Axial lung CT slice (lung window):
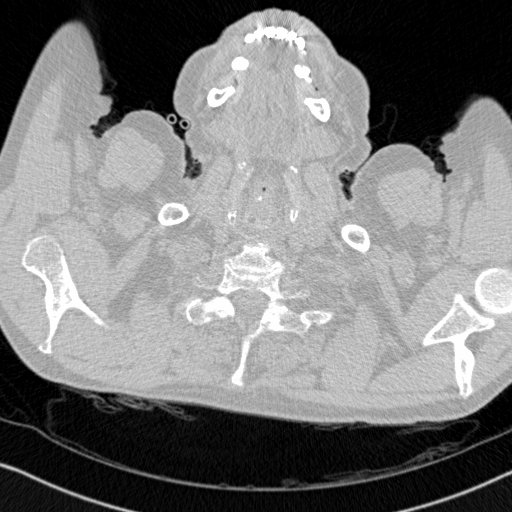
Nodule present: no